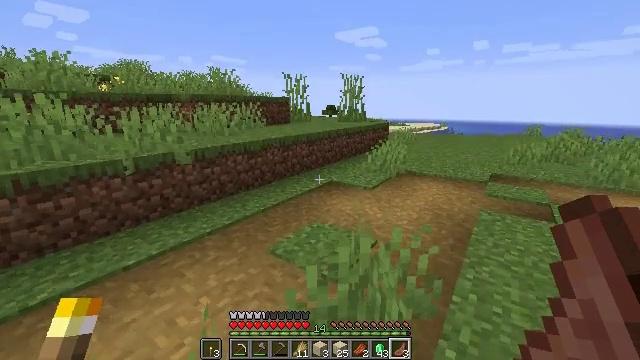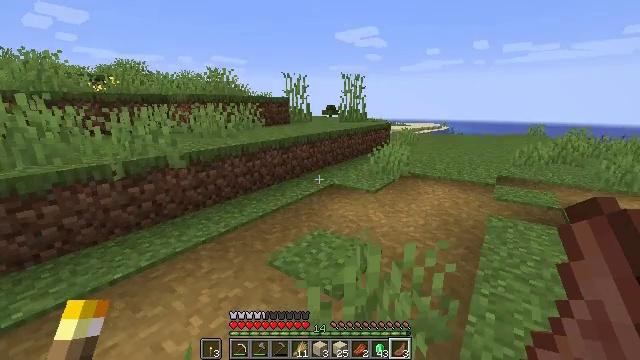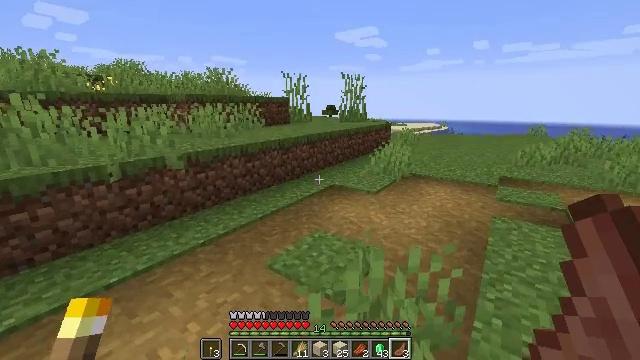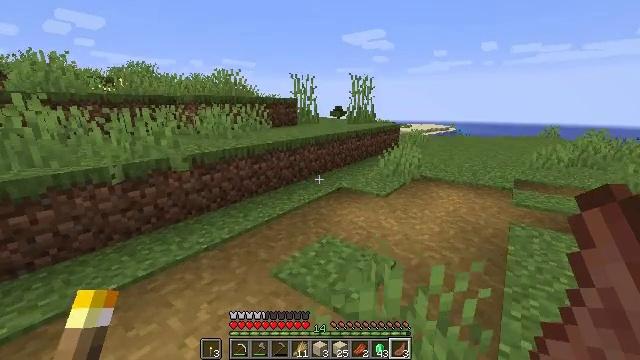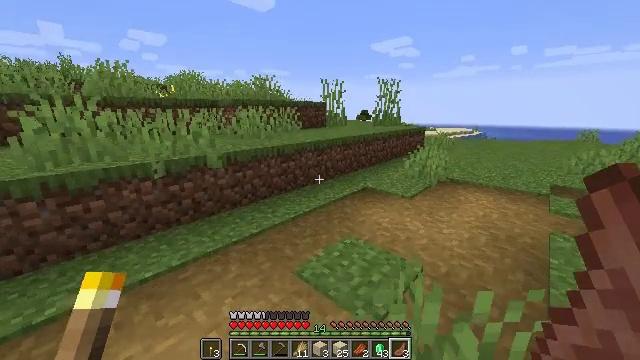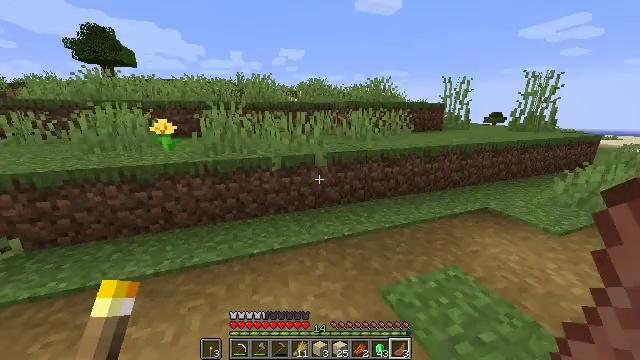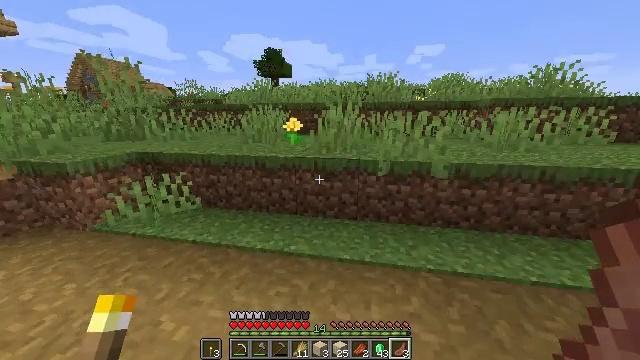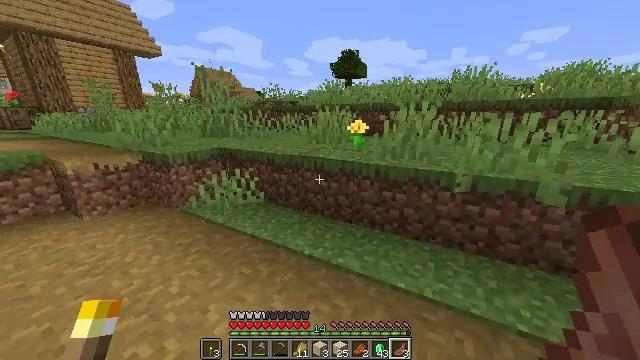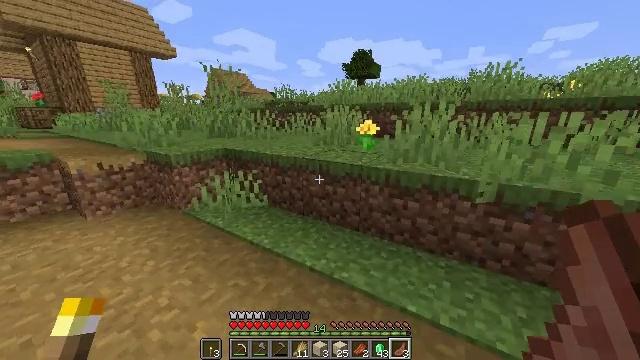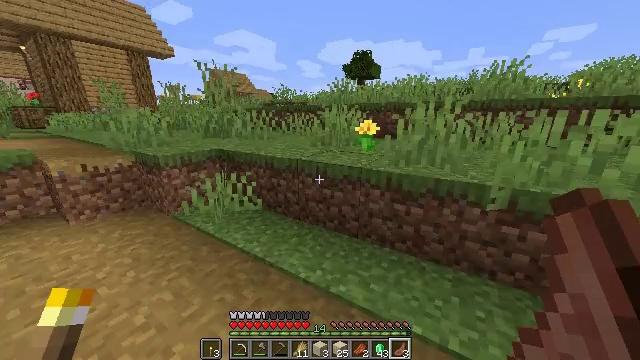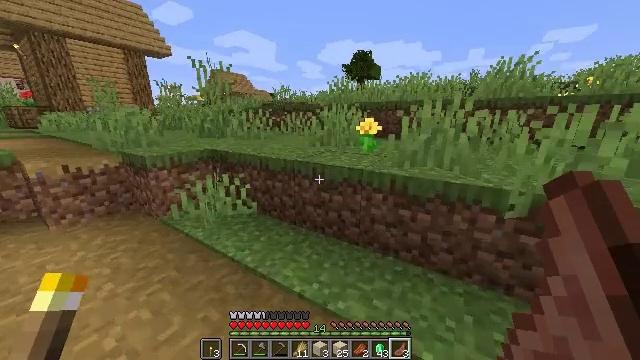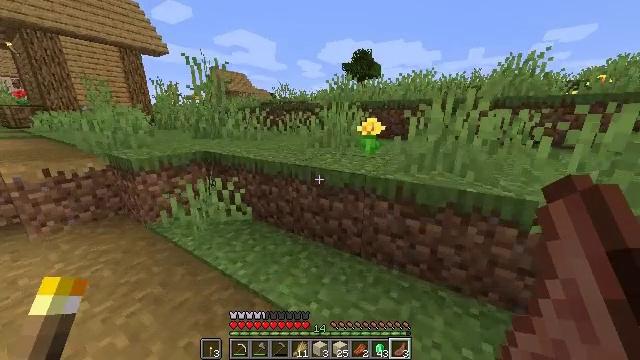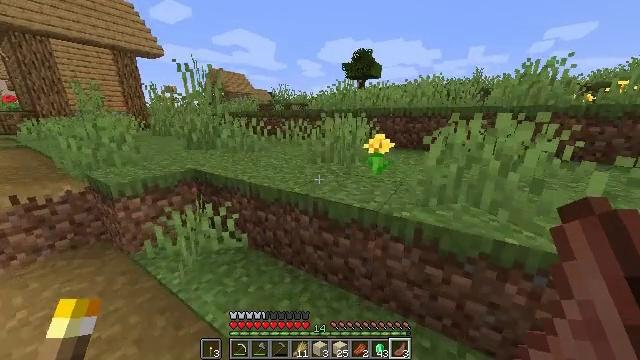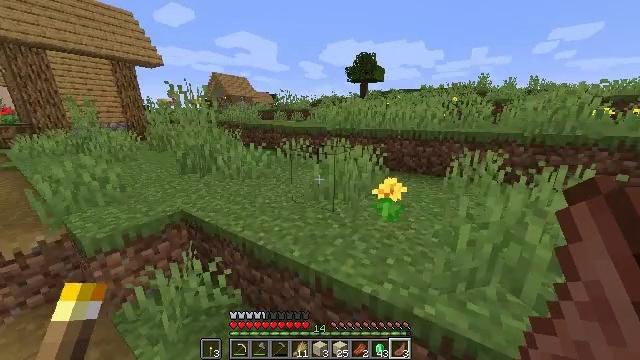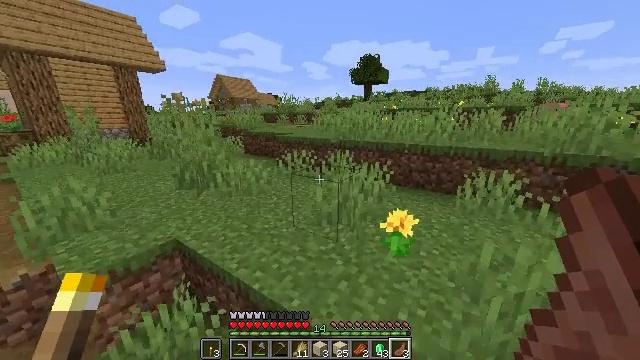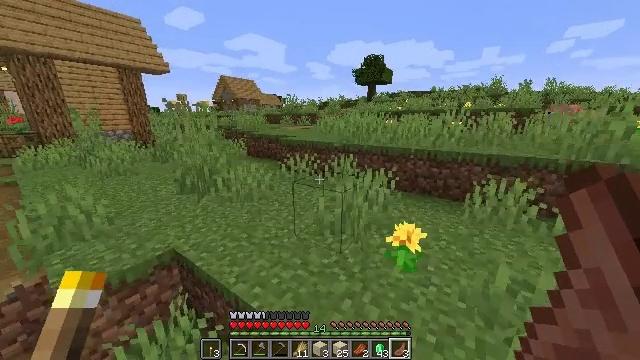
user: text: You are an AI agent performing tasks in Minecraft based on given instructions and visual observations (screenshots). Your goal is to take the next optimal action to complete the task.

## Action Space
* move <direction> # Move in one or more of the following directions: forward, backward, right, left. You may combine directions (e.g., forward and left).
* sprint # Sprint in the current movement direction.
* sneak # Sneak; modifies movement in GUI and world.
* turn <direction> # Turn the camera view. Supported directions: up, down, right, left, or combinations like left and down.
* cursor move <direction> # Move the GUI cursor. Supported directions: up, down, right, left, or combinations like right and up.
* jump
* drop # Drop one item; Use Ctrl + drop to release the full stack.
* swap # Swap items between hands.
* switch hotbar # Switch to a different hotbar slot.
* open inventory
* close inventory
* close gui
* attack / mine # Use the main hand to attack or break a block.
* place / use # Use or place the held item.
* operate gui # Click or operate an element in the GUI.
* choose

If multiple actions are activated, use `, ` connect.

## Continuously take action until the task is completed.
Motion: motion action
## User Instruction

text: Open the furnace to smelt a brick.
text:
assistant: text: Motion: move forward
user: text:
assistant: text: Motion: move forward, sprint
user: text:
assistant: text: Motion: move forward, sprint, turn left
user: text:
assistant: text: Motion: move forward, sprint, turn left
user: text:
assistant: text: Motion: move forward, sprint, turn left
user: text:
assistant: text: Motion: move forward, sprint, turn left
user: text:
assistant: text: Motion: move forward, sprint, turn left
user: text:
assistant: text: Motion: move forward, sprint, turn left
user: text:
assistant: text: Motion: move forward, sprint
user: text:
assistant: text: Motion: move forward, sprint
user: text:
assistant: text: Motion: move forward, sprint
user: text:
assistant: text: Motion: move forward, sprint, jump
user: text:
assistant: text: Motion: move forward, sprint, jump
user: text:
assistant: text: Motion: move forward, sprint, jump
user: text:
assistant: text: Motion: move forward, sprint, jump
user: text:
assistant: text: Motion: move forward, sprint, jump
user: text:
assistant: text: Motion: move forward, sprint, jump
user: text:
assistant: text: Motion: move forward, sprint, turn left, jump
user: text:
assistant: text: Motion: move forward, sprint, turn left, jump
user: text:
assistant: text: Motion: move forward, sprint, turn left and up, jump
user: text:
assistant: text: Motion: move forward, sprint, turn left, jump
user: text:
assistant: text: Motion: move forward, sprint, turn left and up, jump
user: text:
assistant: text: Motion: move forward, sprint, turn left, jump
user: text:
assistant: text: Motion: move forward, sprint, jump
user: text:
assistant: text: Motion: move forward, sprint, jump
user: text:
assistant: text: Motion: move forward, sprint, turn left, jump
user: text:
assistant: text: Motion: move forward, sprint, turn left, jump
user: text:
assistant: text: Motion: move forward, sprint
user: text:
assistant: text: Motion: move forward, sprint
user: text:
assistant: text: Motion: move forward, sprint